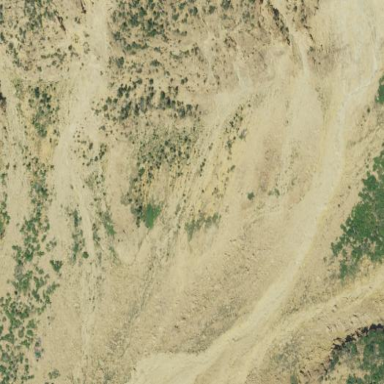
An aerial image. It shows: Natural scree.